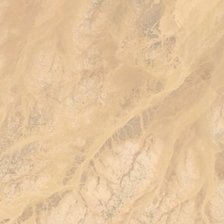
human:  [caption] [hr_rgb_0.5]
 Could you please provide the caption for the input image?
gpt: many yellow sands form a piece of desert .

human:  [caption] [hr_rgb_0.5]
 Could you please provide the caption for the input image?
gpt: many yellow sands form a piece of desert .

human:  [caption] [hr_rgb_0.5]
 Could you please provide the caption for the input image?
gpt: many yellow sands form a piece of desert .

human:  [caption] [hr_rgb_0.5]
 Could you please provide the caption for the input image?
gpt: many yellow sands form a piece of desert .

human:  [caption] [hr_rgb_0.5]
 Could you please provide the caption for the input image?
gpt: many yellow sands form a piece of desert .